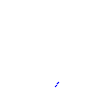
Particle: kaon